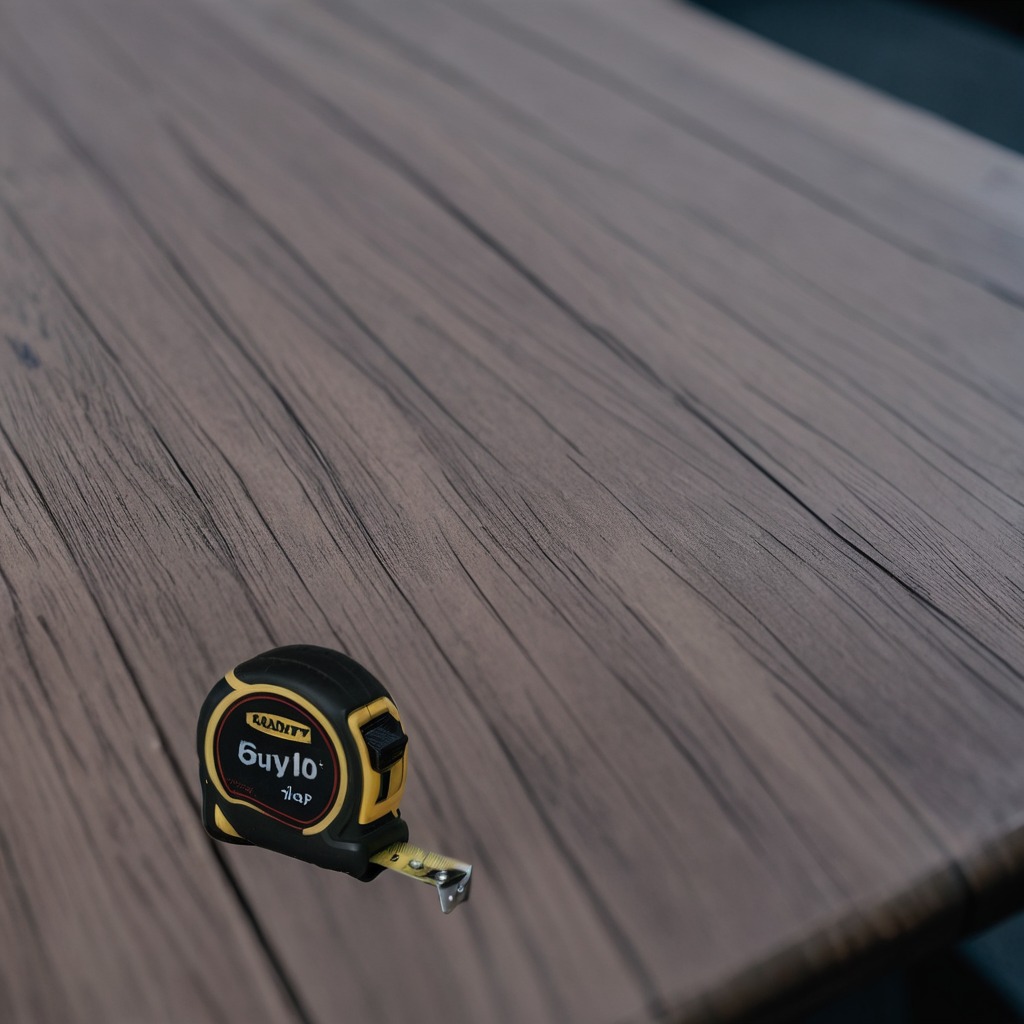
A measuring tape is lying on a old table with faint burn marks in a small garage at twilight.